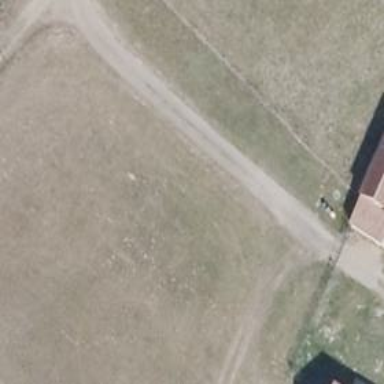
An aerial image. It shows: Driveway made of ground surface.